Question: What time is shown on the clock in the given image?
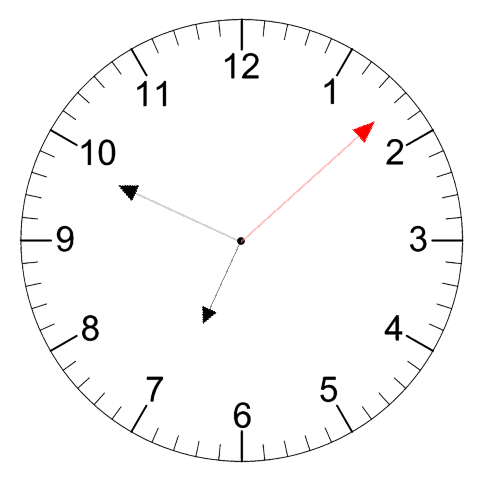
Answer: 06:49:08